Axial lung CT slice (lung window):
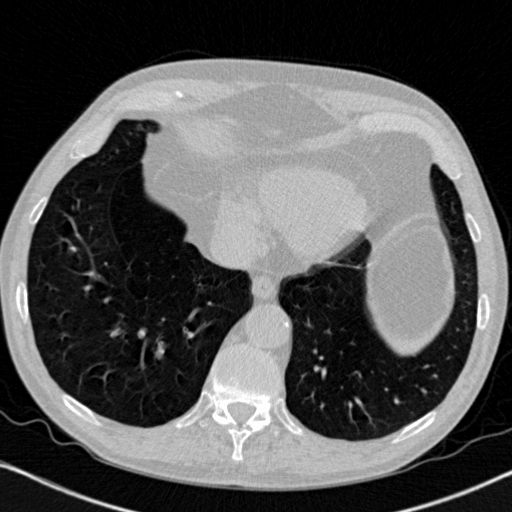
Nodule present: no